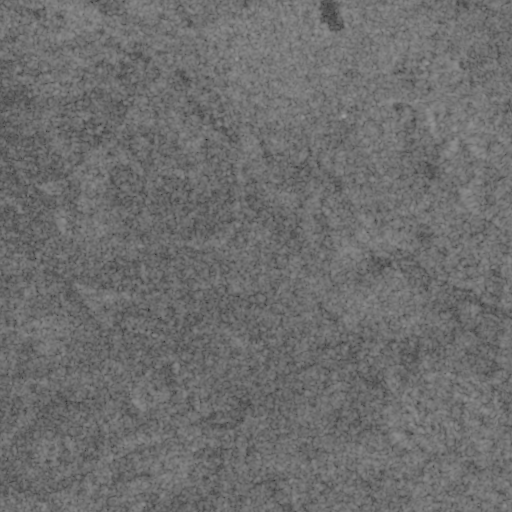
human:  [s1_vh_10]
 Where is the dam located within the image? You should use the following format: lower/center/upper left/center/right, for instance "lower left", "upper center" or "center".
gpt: The dam is located in the center right of the image.
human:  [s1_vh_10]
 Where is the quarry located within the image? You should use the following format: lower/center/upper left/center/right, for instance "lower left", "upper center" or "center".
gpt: The quarry is located in the upper right of the image.
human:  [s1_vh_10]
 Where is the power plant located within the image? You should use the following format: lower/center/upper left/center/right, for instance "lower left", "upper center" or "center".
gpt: There is no power plant in the image.

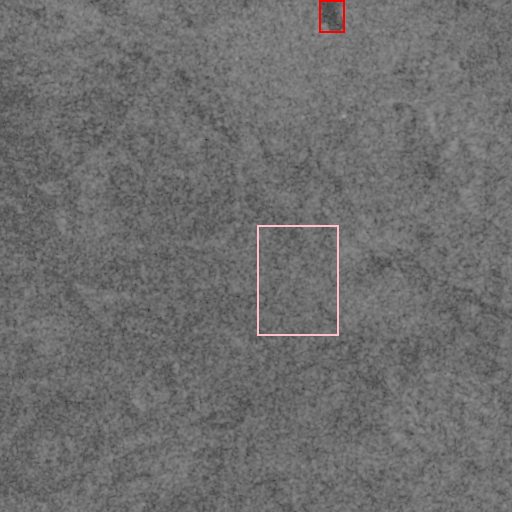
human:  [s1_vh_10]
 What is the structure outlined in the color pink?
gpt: The structure outlined in pink is a crop field.
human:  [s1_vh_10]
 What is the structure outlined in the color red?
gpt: The structure outlined in red is a quarry.
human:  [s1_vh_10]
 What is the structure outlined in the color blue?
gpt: There is no blue outline.